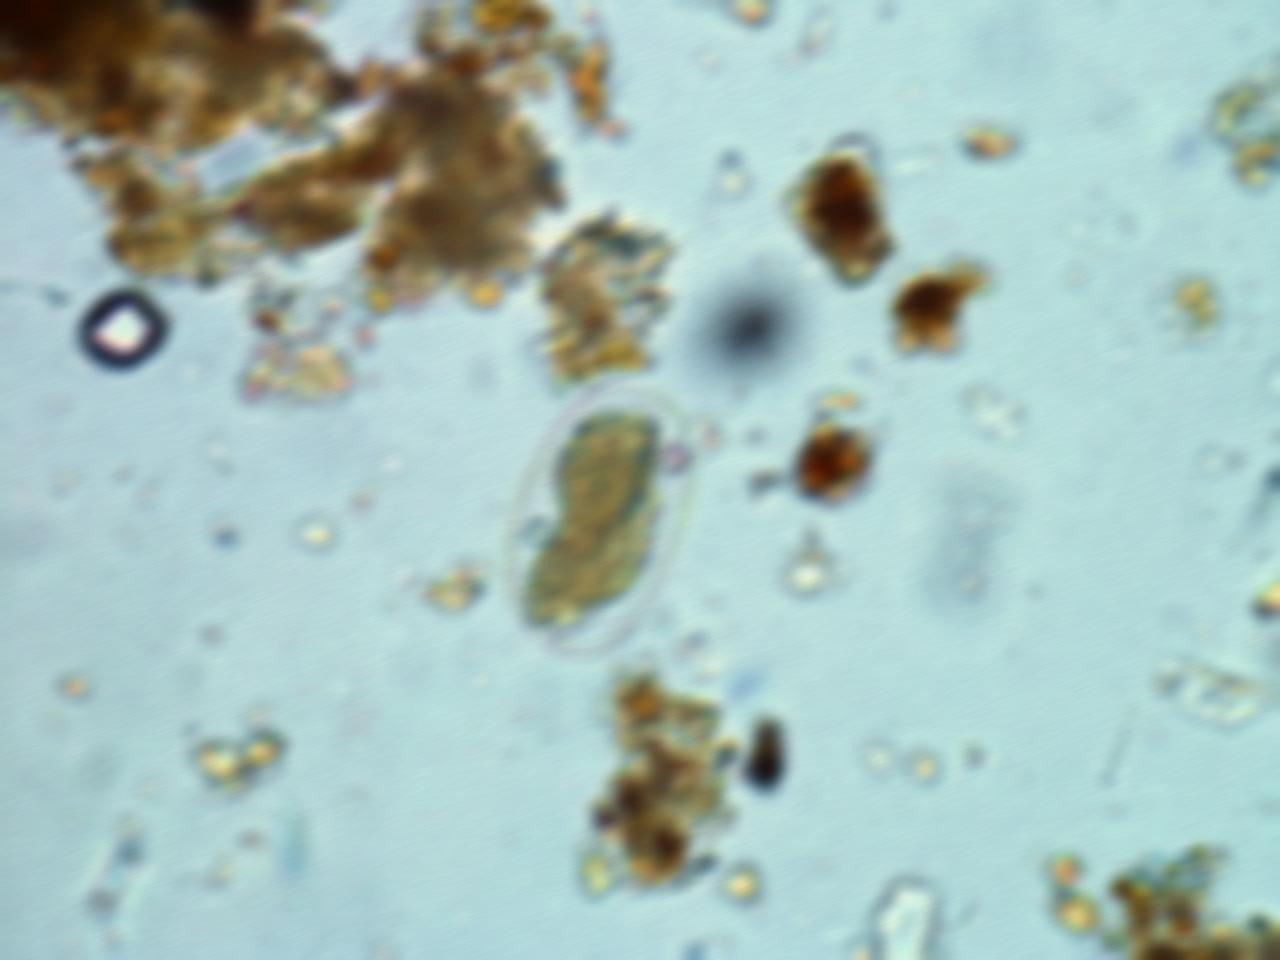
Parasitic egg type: Hookworm egg